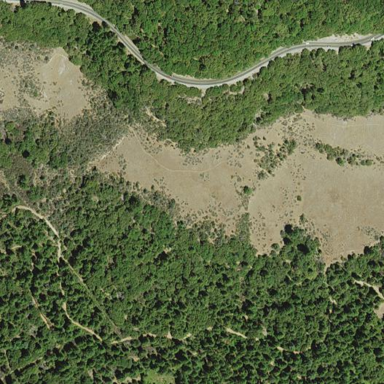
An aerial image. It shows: Mixed woodland with variety of leaf types and cycles.